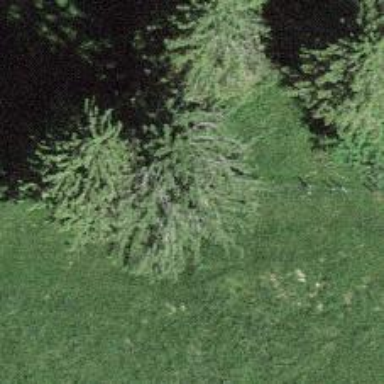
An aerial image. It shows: Single tag "natural: tree."